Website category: university
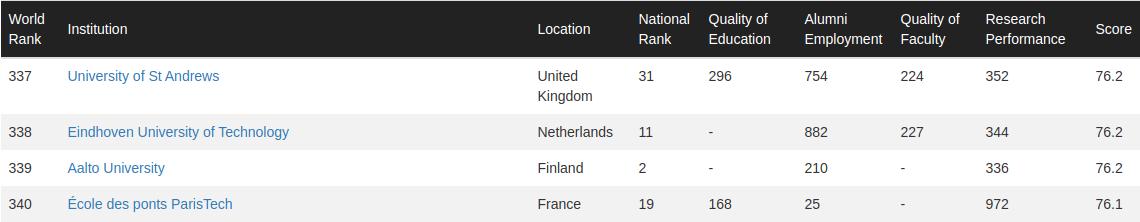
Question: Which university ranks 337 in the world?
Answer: University of St Andrews

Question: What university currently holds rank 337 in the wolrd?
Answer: University of St Andrews

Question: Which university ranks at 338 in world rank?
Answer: Eindhoven University of Technology

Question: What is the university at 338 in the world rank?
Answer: Eindhoven University of Technology

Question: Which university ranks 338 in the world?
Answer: Eindhoven University of Technology

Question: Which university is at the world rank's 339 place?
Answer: Aalto University

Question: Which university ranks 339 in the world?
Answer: Aalto University

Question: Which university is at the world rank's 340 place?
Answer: École des ponts ParisTech

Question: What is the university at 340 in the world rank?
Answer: École des ponts ParisTech

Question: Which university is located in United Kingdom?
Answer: University of St Andrews

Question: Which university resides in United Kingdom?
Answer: University of St Andrews

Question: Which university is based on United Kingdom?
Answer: University of St Andrews

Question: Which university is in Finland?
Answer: Aalto University

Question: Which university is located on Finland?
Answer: Aalto University

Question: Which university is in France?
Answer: École des ponts ParisTech

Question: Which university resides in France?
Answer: École des ponts ParisTech

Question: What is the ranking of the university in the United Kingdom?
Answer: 337

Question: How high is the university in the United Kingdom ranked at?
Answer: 337

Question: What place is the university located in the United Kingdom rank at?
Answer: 337

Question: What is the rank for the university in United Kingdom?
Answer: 337

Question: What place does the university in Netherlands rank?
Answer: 338

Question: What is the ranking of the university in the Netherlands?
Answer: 338

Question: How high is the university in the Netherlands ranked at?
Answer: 338

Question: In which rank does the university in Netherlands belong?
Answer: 338

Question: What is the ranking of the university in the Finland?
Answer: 339

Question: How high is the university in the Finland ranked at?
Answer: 339

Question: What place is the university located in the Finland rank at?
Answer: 339

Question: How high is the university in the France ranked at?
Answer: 340

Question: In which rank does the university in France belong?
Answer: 340

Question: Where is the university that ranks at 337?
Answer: United Kingdom

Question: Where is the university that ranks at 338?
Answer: Netherlands

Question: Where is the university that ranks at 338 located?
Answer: Netherlands

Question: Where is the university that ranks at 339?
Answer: Finland

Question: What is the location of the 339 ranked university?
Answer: Finland

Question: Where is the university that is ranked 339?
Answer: Finland

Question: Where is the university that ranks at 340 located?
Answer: France

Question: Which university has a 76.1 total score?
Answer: École des ponts ParisTech